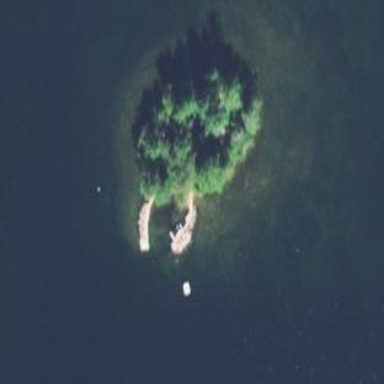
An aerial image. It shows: Islet.